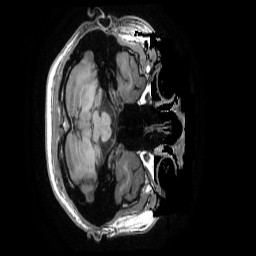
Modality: T1w
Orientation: axial
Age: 44
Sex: male
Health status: healthy
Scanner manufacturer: ge